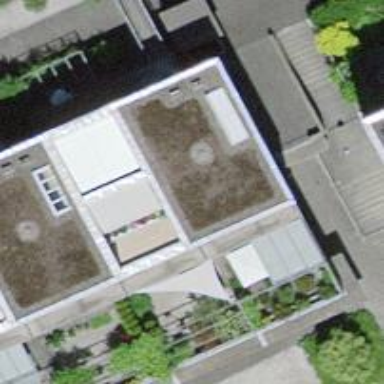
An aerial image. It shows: Building with apartments and flat roof.